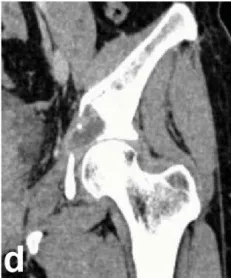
(d) Coronal contrast-enhanced CT.
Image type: radiology (ct)